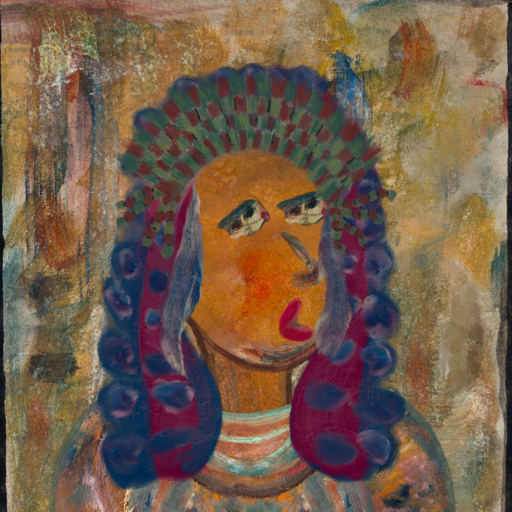
Background: Pipe, Head And Neck Side: Pipe, Face Side: Pipe, Bust: Boggyland, Hair Side: Hill_Girl, Head Accessory: After_Raid_Crown, Second Necklace: Blank, Necklace: Blank, Baby: Blank